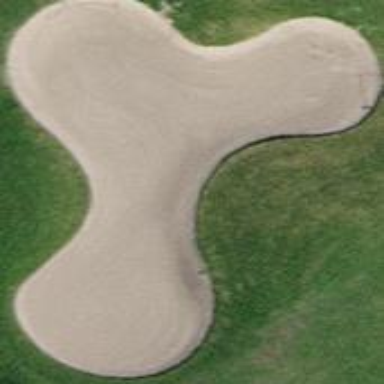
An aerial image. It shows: Sand bunker on golf course.